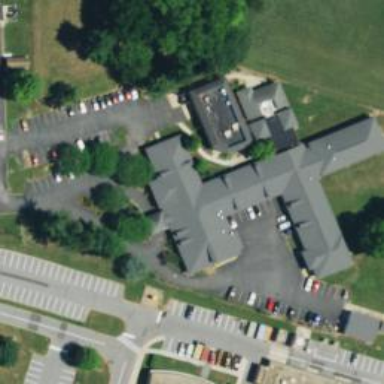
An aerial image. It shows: Nursing home.